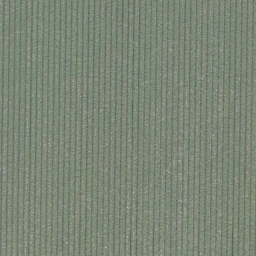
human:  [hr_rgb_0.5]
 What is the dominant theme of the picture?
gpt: farmland